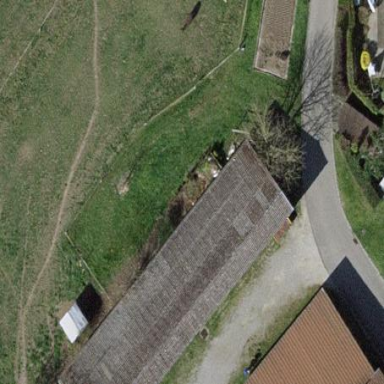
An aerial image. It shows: Rural barn.